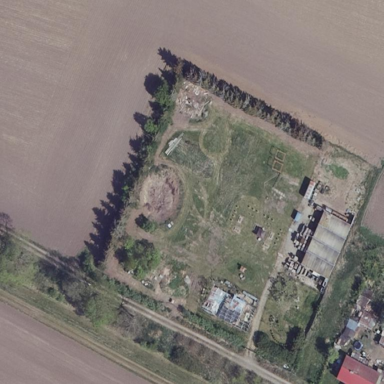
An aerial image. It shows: Farmyard area.